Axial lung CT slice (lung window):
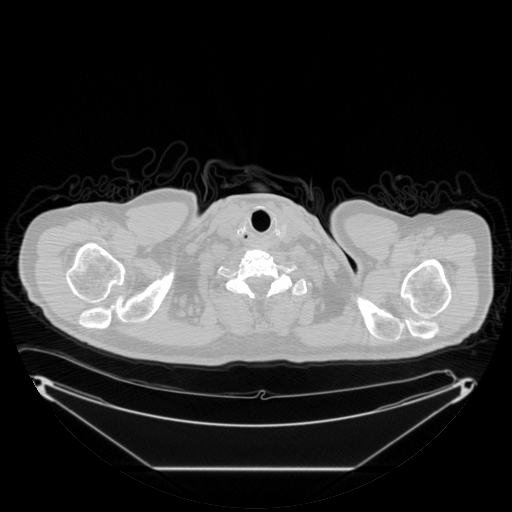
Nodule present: no